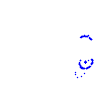
Particle: proton